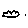
Label: cloud